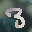
Label: 3